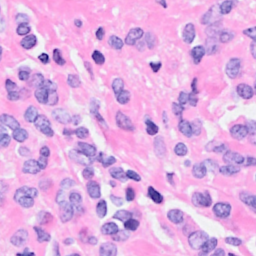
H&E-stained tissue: Breast